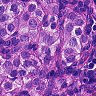
Metastatic tissue present: yes